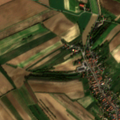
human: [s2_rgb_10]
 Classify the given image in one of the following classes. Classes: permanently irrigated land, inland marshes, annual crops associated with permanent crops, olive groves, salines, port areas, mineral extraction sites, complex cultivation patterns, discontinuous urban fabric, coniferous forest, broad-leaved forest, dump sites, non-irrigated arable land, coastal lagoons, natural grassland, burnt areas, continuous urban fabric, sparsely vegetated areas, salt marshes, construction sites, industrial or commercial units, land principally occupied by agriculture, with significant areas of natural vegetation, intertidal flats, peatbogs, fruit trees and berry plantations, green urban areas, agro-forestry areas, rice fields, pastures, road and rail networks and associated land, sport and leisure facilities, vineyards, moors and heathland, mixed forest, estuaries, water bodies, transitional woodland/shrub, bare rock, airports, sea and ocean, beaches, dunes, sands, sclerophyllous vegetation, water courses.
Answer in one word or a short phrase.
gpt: discontinuous urban fabric, non-irrigated arable land, vineyards, complex cultivation patterns